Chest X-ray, PA view. Patient: 53 years old, sex M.
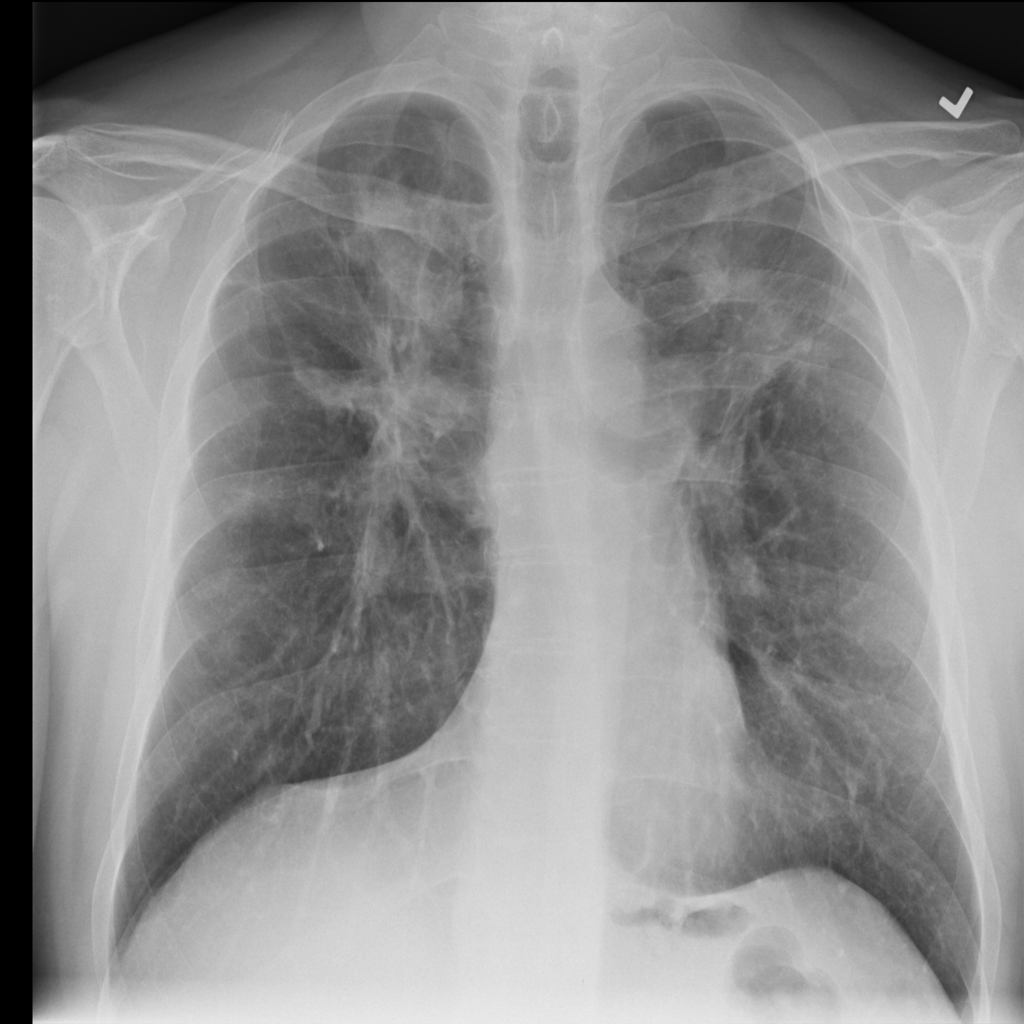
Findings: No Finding